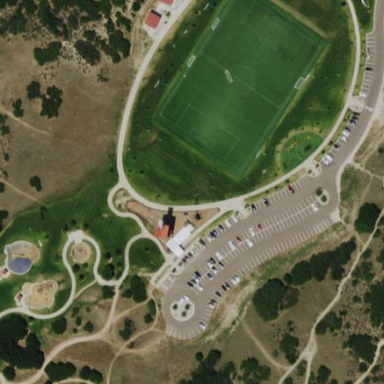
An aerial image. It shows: Soccer pitch designated for leisure and sports activities.